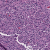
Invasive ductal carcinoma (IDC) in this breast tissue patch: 1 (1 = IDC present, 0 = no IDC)